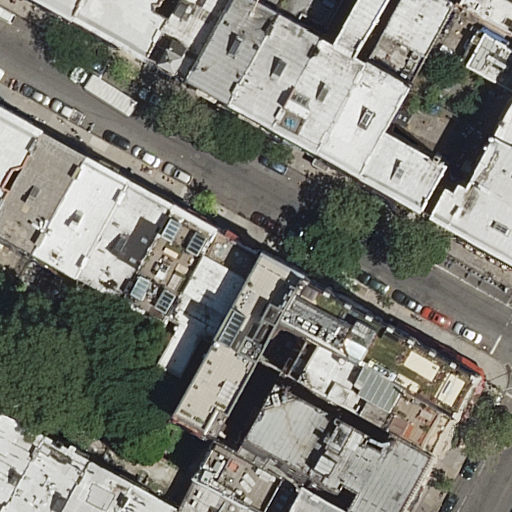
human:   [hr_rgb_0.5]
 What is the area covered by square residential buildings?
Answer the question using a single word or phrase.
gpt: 0m2

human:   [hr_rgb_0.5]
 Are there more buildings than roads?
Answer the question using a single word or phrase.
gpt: yes

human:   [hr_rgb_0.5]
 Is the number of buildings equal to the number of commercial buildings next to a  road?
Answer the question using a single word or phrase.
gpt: no

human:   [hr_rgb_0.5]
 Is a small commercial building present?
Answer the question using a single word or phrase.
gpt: no

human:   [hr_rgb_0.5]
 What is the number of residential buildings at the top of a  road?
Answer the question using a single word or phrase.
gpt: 23

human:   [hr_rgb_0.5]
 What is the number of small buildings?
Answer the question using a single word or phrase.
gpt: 8

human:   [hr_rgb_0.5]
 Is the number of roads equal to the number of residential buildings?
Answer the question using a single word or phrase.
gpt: no

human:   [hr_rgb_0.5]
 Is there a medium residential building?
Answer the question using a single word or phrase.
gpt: yes

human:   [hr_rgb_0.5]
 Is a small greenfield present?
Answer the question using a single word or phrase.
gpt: no

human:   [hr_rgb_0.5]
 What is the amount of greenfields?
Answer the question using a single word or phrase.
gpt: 0

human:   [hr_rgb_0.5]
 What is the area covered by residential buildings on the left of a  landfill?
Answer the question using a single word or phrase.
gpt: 0m2

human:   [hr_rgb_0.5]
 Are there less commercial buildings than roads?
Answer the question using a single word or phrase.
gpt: yes

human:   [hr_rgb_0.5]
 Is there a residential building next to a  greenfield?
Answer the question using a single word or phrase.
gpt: no

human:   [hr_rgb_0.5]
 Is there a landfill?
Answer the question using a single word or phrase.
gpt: no

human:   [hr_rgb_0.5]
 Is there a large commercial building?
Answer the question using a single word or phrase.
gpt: no

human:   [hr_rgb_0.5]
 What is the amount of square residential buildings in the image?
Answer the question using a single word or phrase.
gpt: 0

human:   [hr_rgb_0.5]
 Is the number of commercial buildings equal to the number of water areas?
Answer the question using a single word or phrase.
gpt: yes

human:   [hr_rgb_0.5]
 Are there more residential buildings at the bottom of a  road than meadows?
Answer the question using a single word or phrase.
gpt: yes

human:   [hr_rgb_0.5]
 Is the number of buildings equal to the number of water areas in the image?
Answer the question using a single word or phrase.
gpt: no

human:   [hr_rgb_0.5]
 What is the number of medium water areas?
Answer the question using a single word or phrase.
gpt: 0

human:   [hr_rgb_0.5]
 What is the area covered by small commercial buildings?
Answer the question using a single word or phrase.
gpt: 0m2

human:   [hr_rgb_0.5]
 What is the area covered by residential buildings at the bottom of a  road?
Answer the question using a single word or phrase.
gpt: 2790m2

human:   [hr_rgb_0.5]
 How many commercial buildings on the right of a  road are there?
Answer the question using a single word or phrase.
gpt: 0

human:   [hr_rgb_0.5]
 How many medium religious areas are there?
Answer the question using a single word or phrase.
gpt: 0

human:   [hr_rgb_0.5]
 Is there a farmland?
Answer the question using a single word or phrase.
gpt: no

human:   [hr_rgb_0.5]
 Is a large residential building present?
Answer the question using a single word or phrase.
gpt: yes

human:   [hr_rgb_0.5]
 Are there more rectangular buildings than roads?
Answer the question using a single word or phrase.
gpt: yes

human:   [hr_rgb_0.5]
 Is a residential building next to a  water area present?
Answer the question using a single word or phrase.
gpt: no

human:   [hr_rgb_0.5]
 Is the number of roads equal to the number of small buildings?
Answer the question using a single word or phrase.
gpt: no

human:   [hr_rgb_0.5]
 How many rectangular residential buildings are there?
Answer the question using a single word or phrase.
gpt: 22

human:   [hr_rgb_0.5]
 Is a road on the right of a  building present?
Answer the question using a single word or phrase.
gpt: yes

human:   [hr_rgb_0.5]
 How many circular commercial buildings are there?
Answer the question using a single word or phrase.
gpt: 0

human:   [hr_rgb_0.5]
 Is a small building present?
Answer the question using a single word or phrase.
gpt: yes

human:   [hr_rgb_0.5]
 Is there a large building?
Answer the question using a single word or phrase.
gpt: yes

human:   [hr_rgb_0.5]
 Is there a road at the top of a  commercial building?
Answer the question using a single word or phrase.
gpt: no

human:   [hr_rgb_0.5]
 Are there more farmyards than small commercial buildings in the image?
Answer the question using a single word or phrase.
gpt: no